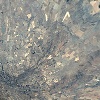
Label: land